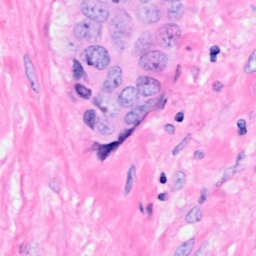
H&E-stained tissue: Breast